Aerial crown-view tile of a tropical tree (Barro Colorado Island, Panama), acquired 20241112:
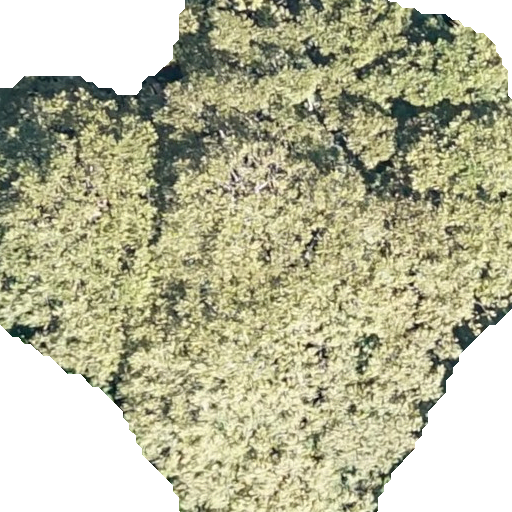
Species: Dipteryx oleifera
GBIF accepted scientific name: Dipteryx oleifera
Crown area: 393.545 m²